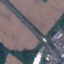
Label: Highway